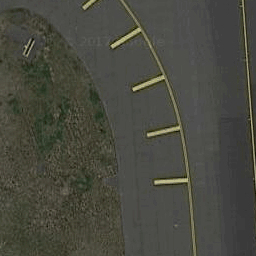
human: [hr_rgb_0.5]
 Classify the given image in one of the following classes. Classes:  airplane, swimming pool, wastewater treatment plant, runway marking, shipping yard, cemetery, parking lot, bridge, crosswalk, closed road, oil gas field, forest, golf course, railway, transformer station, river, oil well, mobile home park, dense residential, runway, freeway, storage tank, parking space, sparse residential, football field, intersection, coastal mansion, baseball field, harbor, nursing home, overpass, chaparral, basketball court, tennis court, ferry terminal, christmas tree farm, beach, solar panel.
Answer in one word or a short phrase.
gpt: runway marking